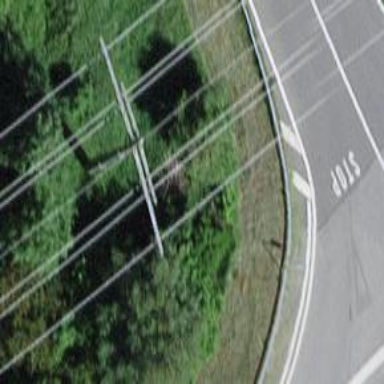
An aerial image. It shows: Power line is depicted.